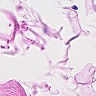
Metastatic tissue present: no